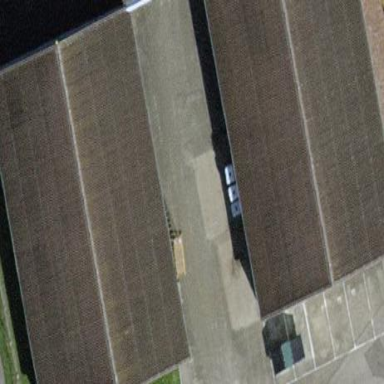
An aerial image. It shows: Warehouse building.